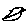
Label: bird